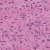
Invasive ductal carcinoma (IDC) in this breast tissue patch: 0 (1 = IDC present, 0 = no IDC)